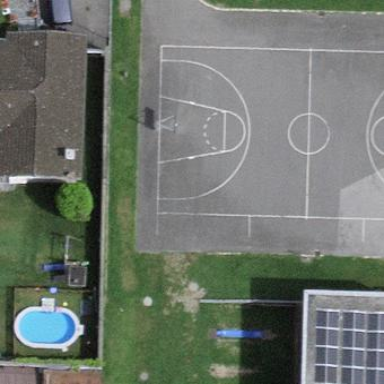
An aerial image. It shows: Basketball court on leisure land pitch.